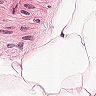
Metastatic tissue present: no